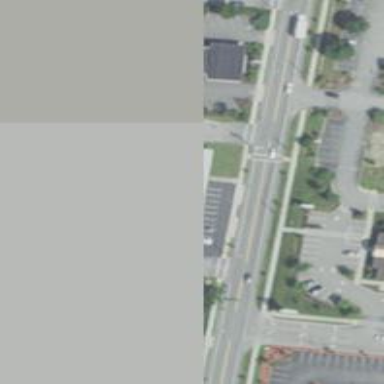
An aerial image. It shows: Marked road crossing.